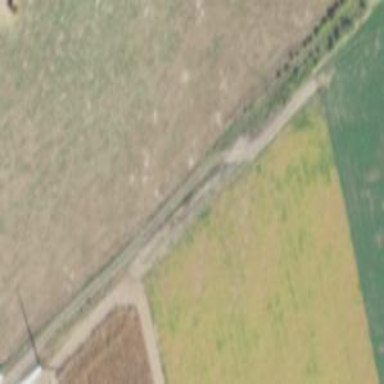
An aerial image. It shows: Abandoned railway.